Field crop: maize
Growth stage: 1
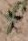
Species: atriplex